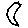
Label: moon